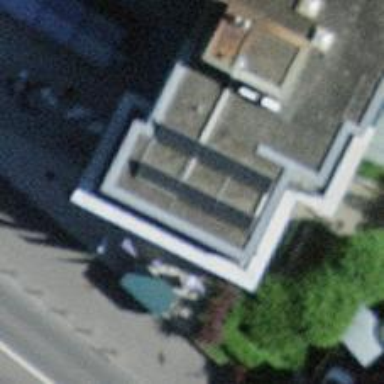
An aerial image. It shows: Greengrocer shop.